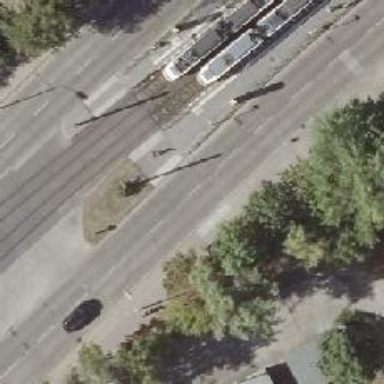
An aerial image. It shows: Unmarked crossing on the road.